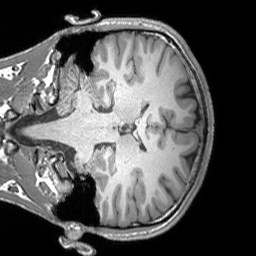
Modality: T1w
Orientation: coronal
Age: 19
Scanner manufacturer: siemens
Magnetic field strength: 3 T
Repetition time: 1.9 s
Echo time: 0.00252 s